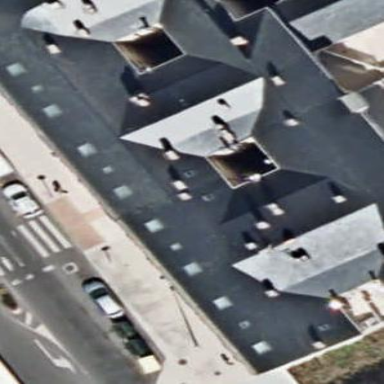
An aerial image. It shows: Residential building with uniquely designed quadruple saltbox roof.